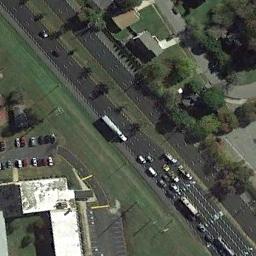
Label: freeway